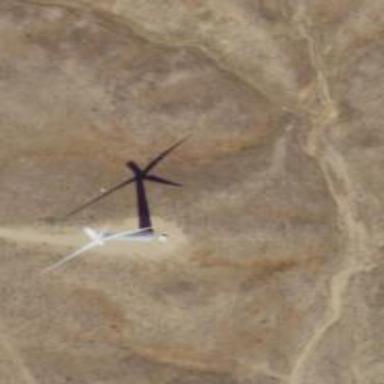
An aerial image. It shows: Wind generator with horizontal axis. The generator is wind turbine.